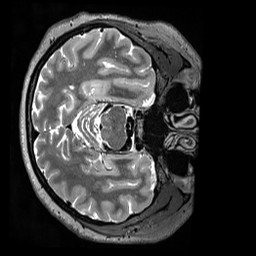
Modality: T2w
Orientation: axial
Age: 43
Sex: female
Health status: ill
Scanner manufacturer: siemens
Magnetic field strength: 3 T
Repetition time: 3.2 s
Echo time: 0.564 s